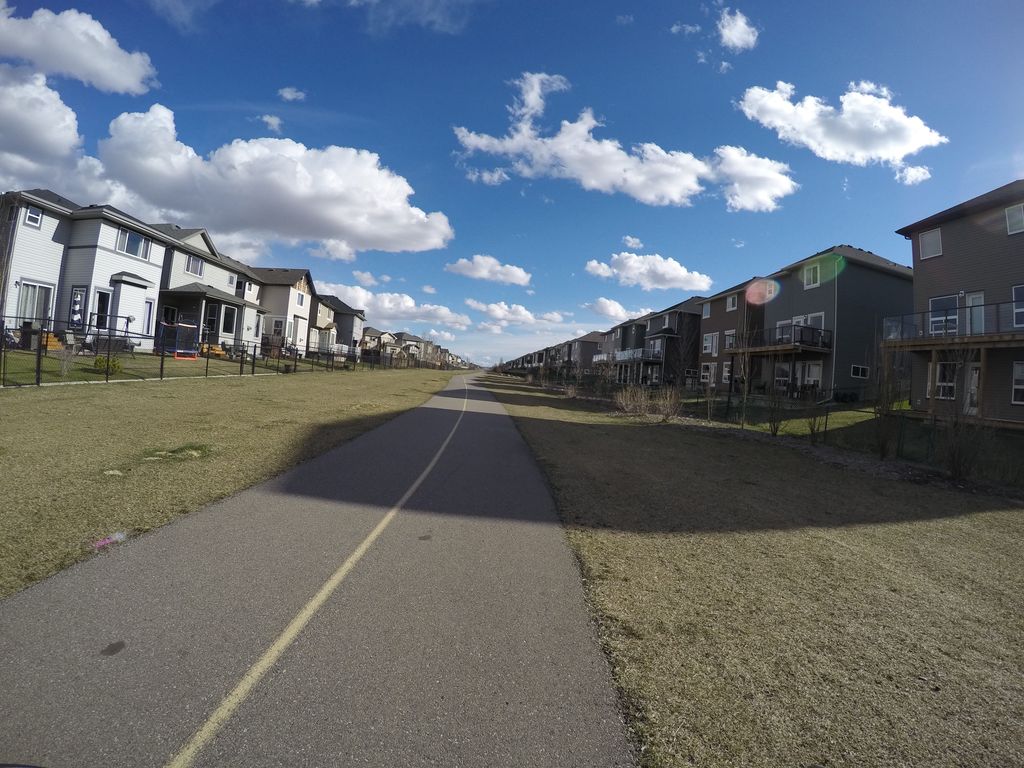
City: calgary